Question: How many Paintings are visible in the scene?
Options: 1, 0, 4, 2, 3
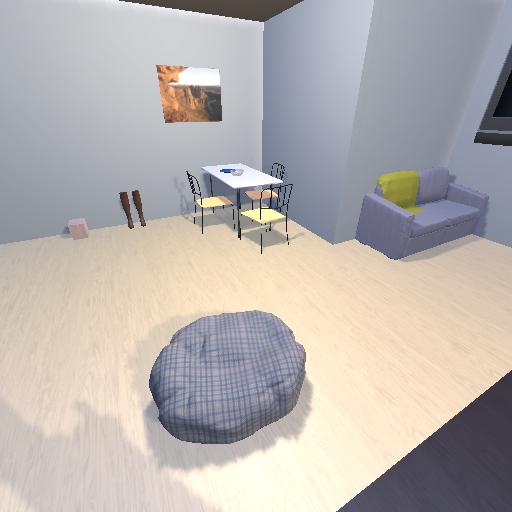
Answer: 1